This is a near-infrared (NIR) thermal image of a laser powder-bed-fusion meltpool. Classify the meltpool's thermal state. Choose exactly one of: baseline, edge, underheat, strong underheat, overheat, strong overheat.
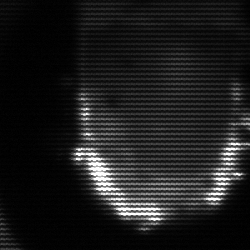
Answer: baseline